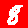
Digit: 8